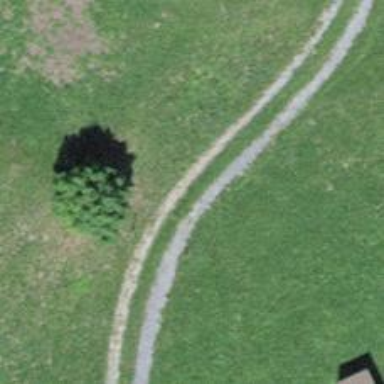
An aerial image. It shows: Track with grade 4 track type.